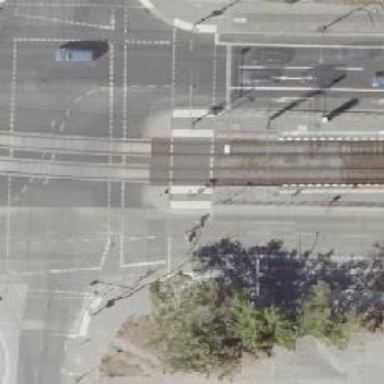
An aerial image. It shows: Tram crossing with traffic signals.